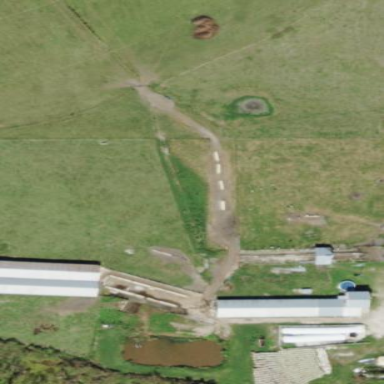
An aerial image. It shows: Dairy farmyard.